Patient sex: F
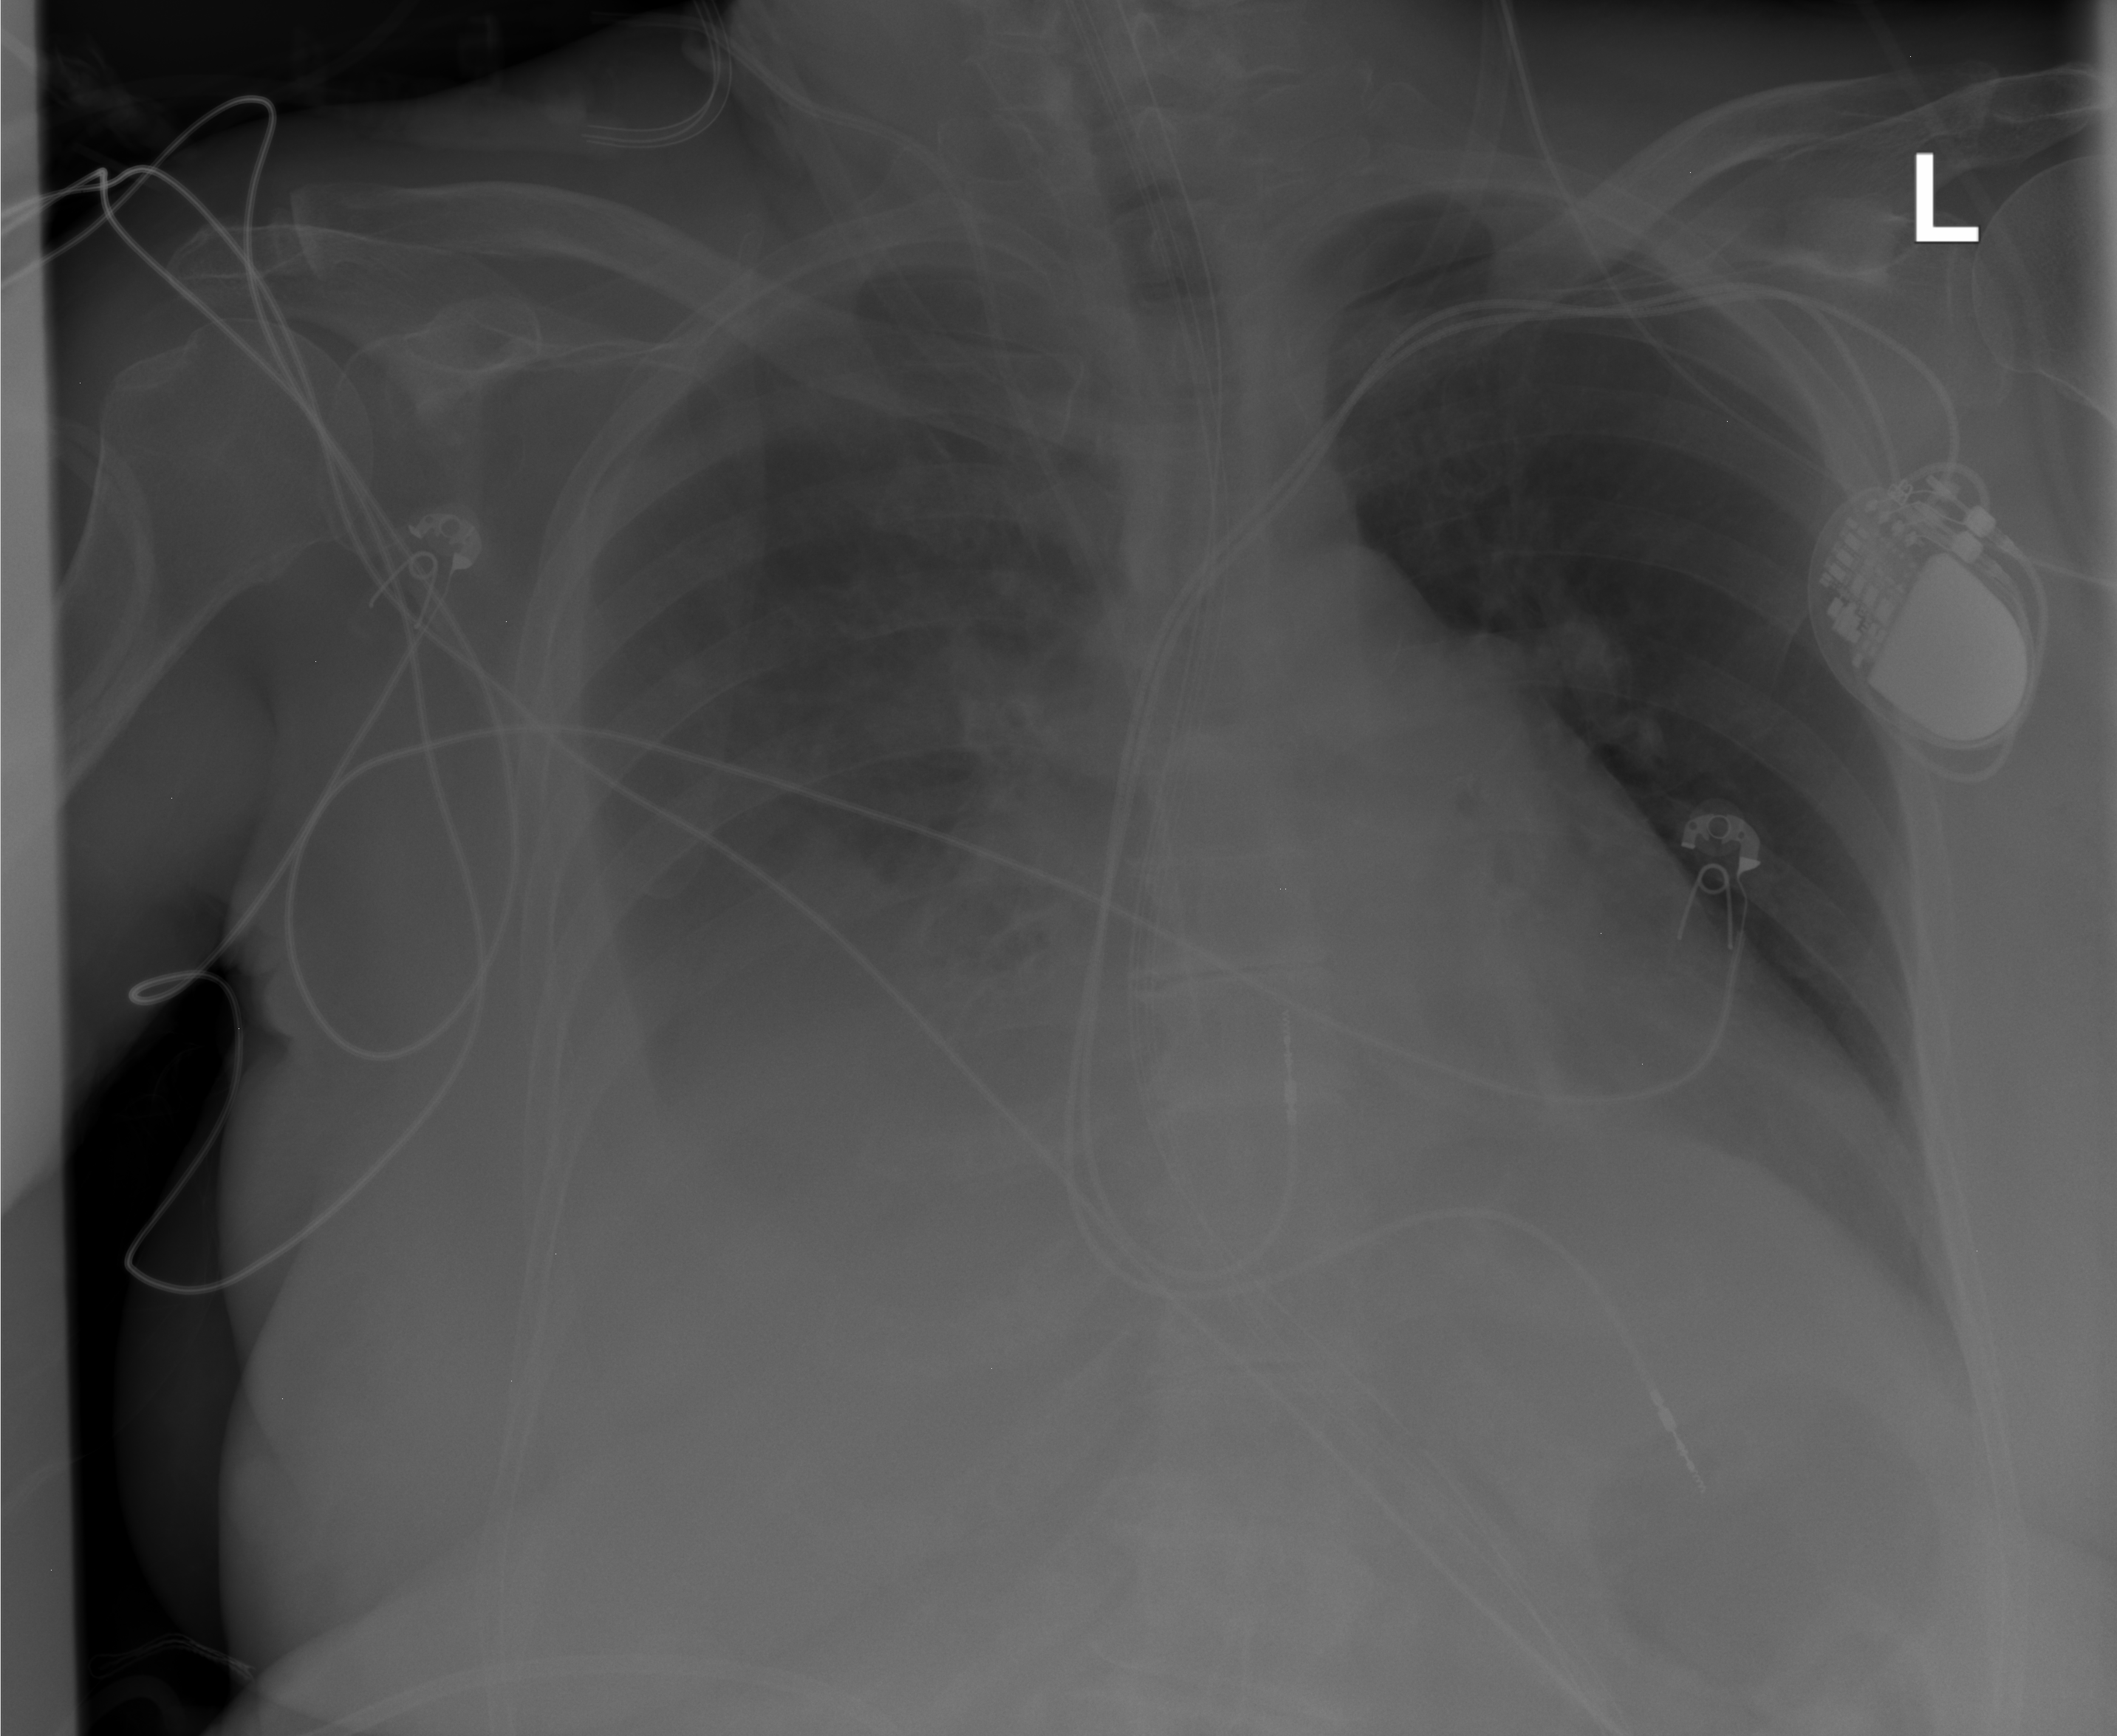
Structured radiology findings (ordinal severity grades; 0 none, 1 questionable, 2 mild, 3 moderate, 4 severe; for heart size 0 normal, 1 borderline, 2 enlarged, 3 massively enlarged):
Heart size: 2
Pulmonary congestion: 2
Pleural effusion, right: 3
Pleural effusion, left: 0
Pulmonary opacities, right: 0
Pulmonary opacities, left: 0
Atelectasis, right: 2
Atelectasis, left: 0